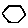
Label: hexagon